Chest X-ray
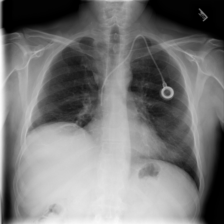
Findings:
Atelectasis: positive
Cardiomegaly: negative
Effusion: negative
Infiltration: negative
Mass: negative
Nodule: negative
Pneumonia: negative
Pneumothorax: negative
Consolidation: negative
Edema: negative
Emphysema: negative
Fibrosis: negative
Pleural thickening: negative
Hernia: negative